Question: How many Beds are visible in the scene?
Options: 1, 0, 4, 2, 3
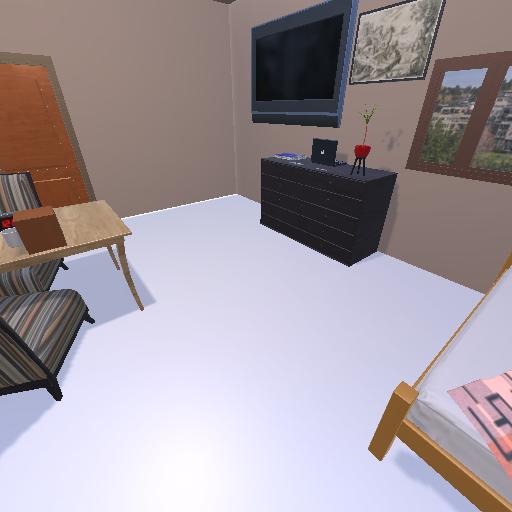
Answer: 1